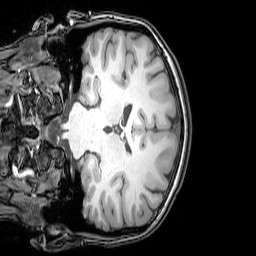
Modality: T1w
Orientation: coronal
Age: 22
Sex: female
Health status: healthy
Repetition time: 0.081 s
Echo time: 0.037 s